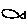
Label: fish